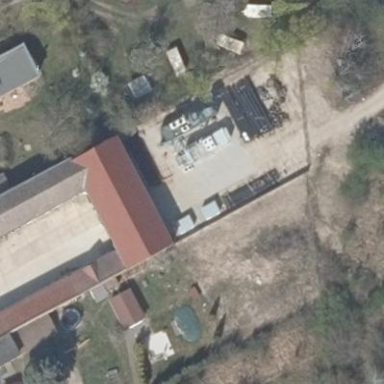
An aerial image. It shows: Industrial building.